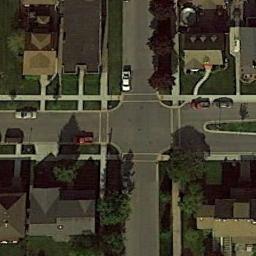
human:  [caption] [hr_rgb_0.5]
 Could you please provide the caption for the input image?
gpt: An intersection with sparse traffic located in a residential area with some green areas .

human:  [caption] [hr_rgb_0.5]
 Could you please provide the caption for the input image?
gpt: There are many trees near the intersection .

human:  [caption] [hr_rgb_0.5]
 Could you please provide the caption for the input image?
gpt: There are cars in every direction at the intersection .

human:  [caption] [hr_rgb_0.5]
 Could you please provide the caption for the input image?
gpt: There are several moving vehicles on the road at the intersection, With many buildings and some trees around the intersection .

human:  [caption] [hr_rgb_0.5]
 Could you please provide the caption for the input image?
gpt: There are some green lawns and trees beside the intersection .